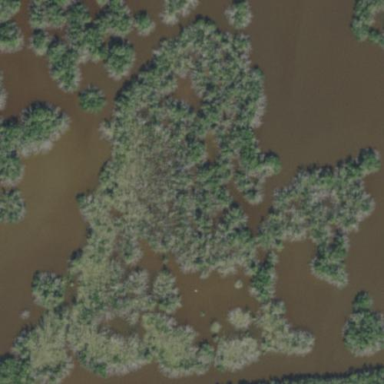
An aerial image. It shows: Mangrove wetland with plant community known as Mangrove Swamp.